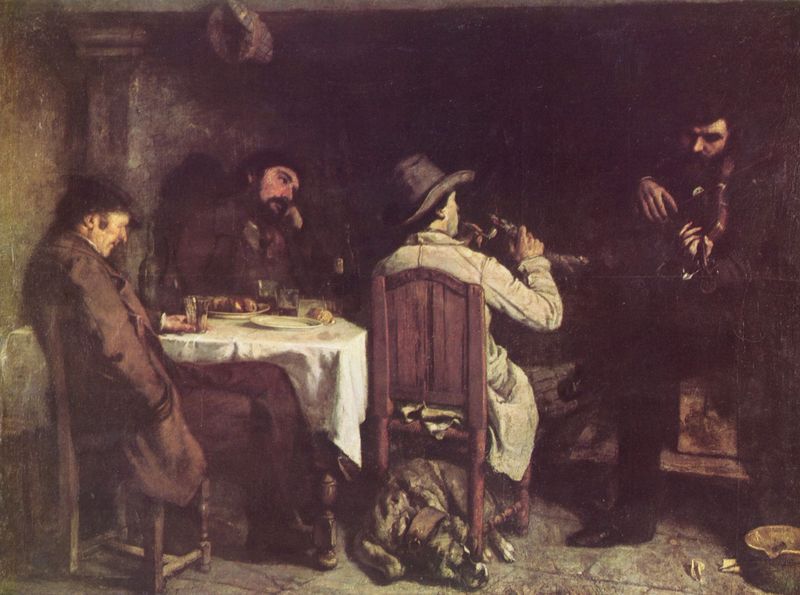
Titel: Nachmittag in Ornans
Künstler: Gustave Courbet
Standort: Lille
Institution: Musée des Beaux-Arts
Schlagwörter: dunkel, gemälde, mann, schatten, landschaft, menschen, sitzen, abend, braun, cafe, glas, hut, licht, männer, rücken, schwarz, stuhl, stühle, tisch, weiss, zimmer, hund, alkohol, bart, flasche, gläser, kneipe, mütze, saufen, trinken, wirtschaft, arm, schüssel, stein, teller, innenraum, tischdecke, tischtuch, boden, interieur, mantel, decke, innen, gitarre, musik, musiker, genre, krug, stillleben, fell, topf, schlafen, lehne, arbeiter, essen, wein, spielen, pfeife, rauchen, musizieren, bett, stube, nachdenklich, becher, vier, courbet, haustier, fliesen, mäntel, volk, flöte, geige, geigenspieler, geiger, violine, platten, schirmmütze, träumen, zuhörer, brouwer, gasthaus, musikant, schänke, wirtshaus, zecher, kessel, schenke, zuhören, lauschen, besoffen, country, spucknapf, campagne, deken, höhren, violin